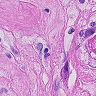
Metastatic tissue present: yes